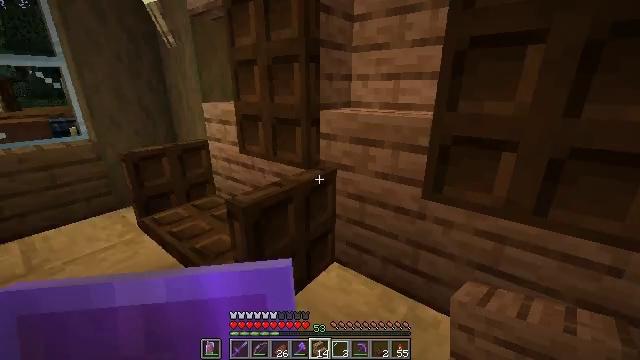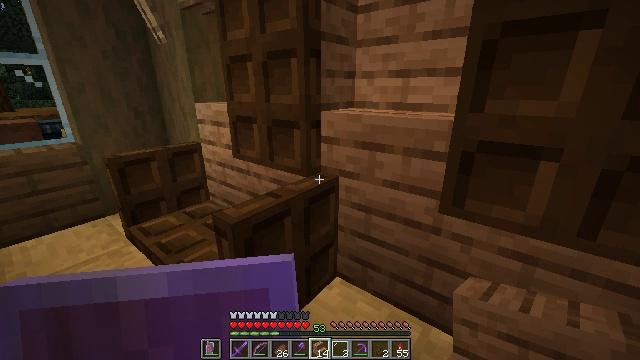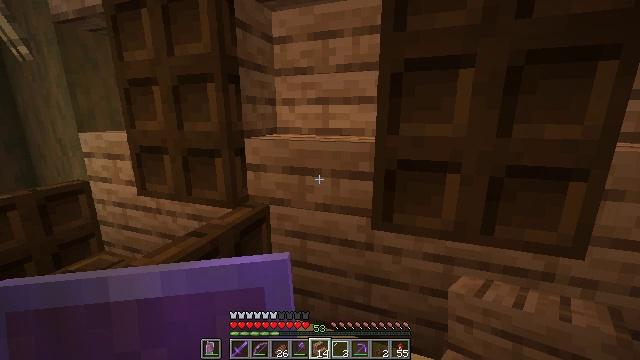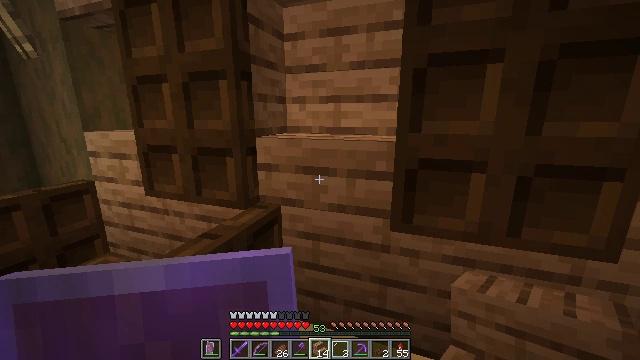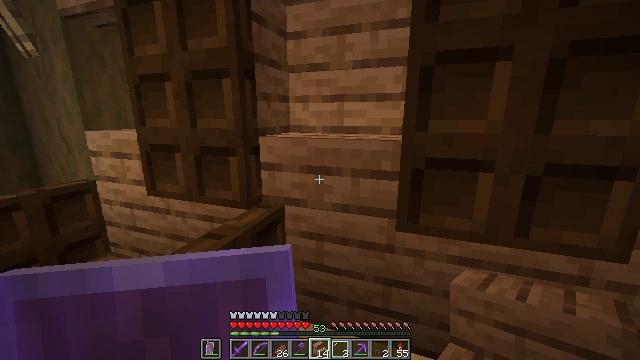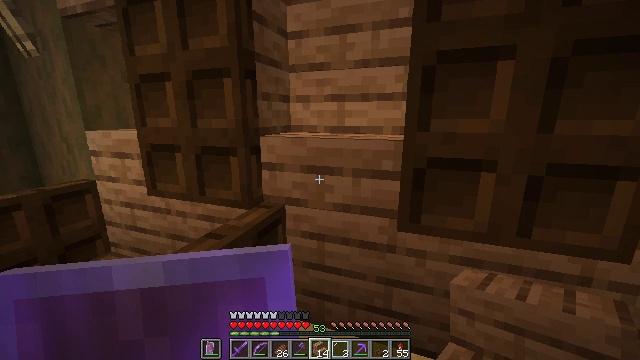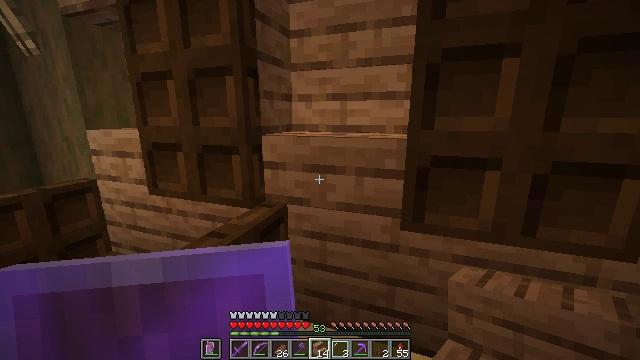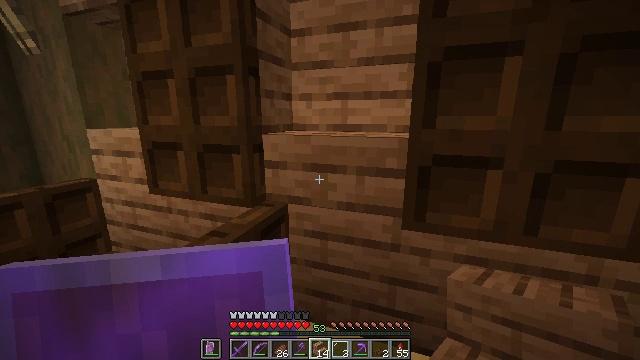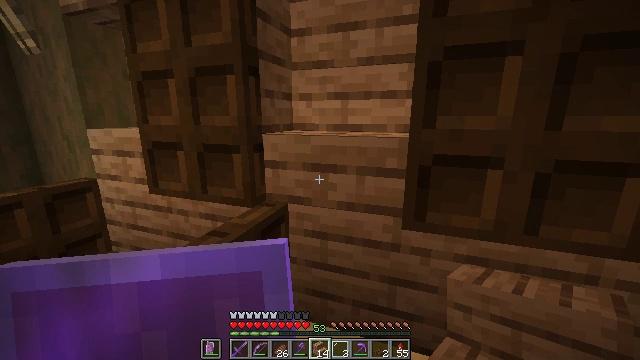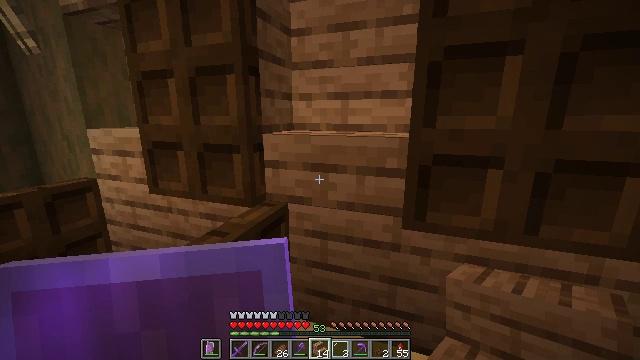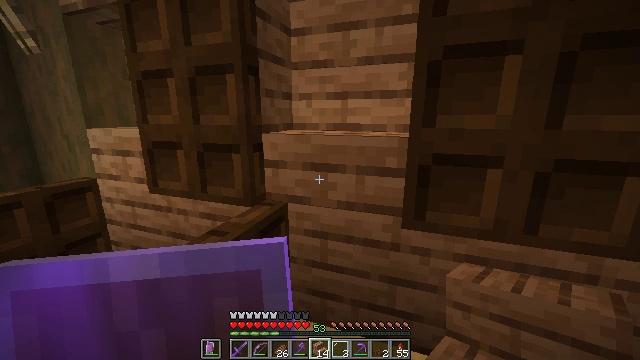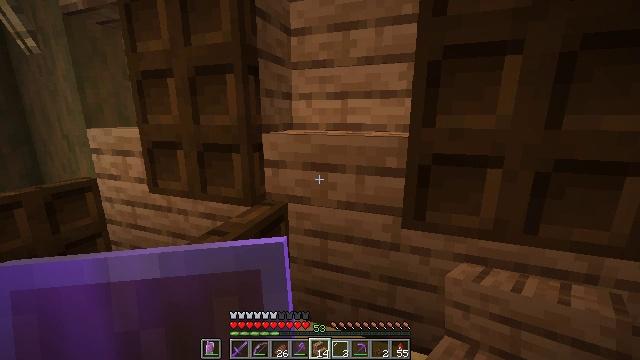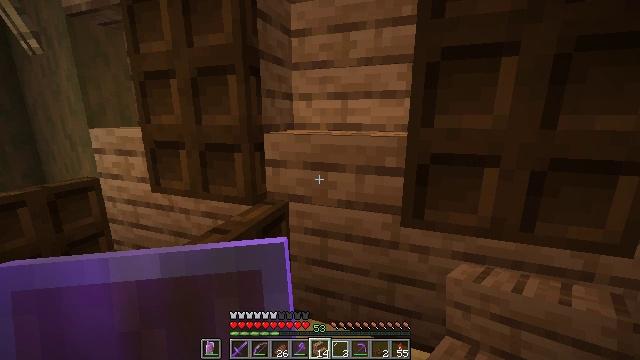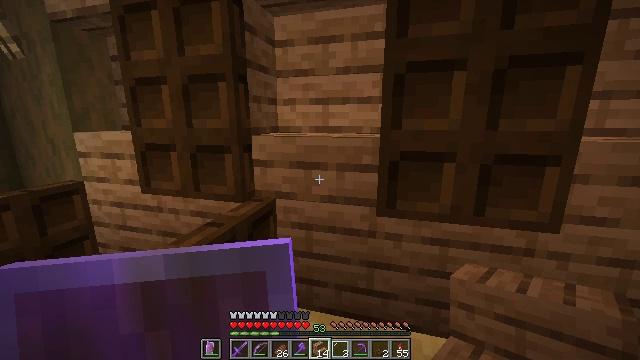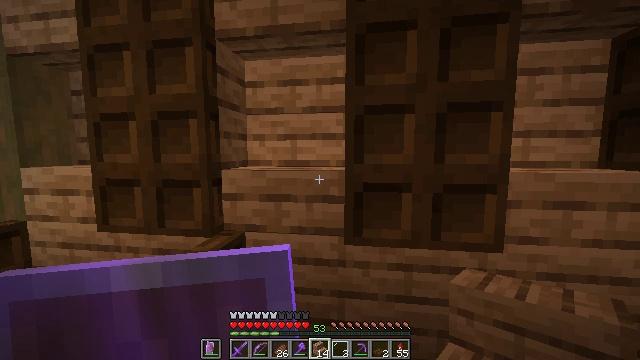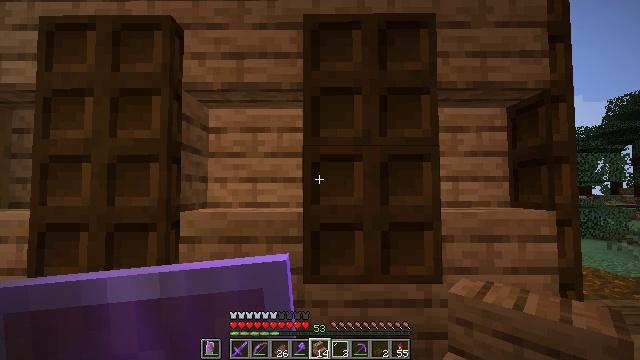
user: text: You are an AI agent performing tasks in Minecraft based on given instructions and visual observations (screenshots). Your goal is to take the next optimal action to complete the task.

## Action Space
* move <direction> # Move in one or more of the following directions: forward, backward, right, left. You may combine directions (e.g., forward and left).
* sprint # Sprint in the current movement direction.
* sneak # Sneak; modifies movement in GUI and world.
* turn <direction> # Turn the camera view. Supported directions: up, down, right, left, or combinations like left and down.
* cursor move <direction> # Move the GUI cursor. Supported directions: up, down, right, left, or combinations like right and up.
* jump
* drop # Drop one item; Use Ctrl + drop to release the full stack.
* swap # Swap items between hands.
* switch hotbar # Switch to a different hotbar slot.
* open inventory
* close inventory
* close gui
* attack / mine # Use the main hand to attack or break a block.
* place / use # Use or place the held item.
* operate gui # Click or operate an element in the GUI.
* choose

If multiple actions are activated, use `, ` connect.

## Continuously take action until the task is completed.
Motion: motion action
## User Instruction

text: Attack the jungle stairs to disassemble them.
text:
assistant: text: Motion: no_op
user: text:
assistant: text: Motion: move left, turn right and up
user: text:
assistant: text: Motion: no_op
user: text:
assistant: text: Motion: no_op
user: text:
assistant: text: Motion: no_op
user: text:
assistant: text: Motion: no_op
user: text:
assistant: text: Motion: no_op
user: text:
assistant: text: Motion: no_op
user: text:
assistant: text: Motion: no_op
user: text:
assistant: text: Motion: no_op
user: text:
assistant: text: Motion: no_op
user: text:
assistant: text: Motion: move back
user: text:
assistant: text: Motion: move back, turn right
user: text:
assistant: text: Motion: move back, turn right and up
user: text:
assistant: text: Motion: move back, turn right and up
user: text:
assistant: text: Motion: move back, turn right and up
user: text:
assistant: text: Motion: move back
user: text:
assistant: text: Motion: no_op
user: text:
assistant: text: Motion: no_op
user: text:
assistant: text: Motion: no_op
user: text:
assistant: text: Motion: no_op
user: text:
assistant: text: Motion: no_op
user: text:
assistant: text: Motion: no_op
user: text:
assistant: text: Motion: no_op
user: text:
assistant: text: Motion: no_op
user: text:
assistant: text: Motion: no_op
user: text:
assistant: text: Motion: move right, turn left
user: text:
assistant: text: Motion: move right, turn left
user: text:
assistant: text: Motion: move right, turn left
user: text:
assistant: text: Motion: no_op